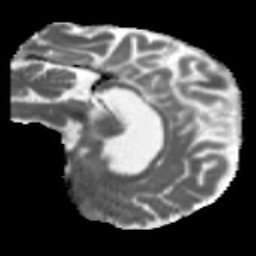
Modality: MD
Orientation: sagittal
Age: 31
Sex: female
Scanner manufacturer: siemens
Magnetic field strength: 3 T
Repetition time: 5.47 s
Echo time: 0.0854 s